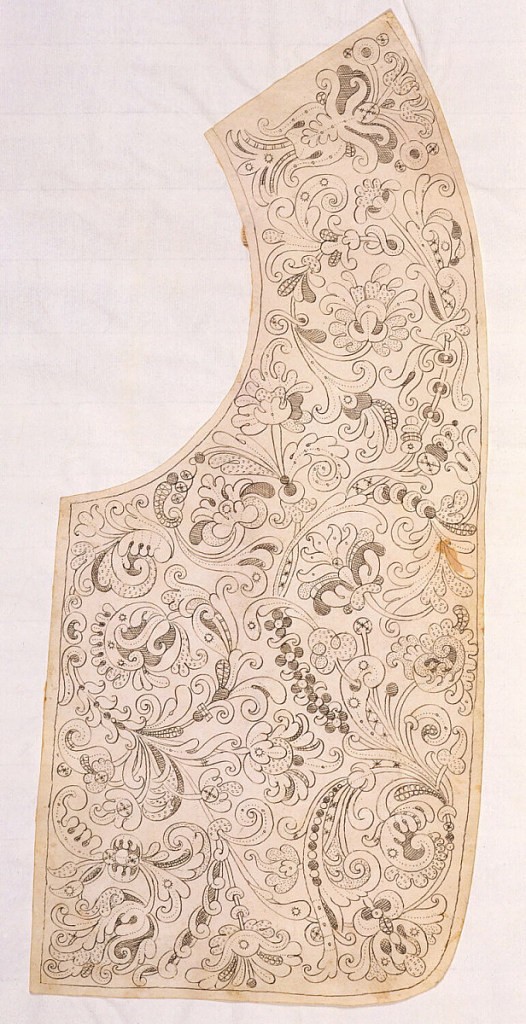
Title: Design for the Making of a Man's Needle Lace Collar
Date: ca. 1660
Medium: Pen and black ink on parchment paper, lined
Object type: Drawing
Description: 1962-50-28: A deep, squared man's collar in Venetian-style nee...;     1991-42-1-a: Design for needle lace collar with intricate plant...